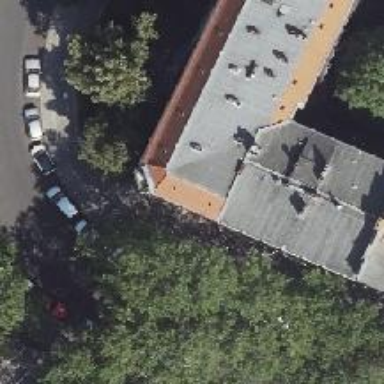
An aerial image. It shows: Kindergarten.